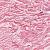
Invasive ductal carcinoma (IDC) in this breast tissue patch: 0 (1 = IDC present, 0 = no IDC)